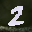
Label: 2